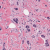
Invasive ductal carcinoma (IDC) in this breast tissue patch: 1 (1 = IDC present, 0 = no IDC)